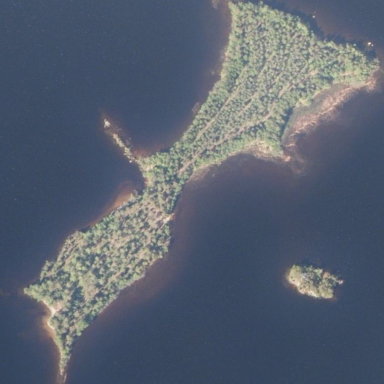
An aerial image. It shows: Islet.